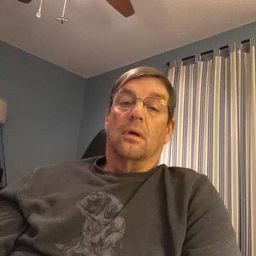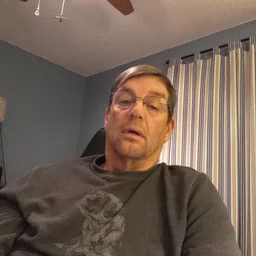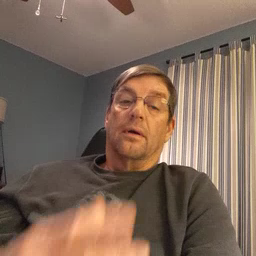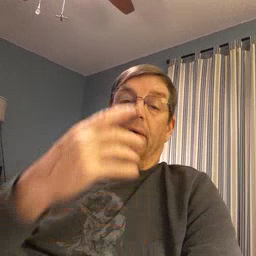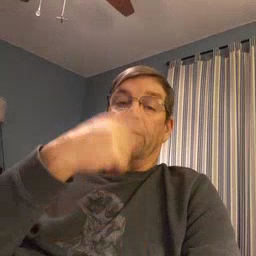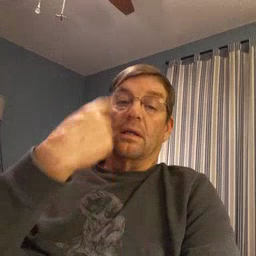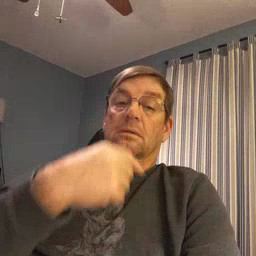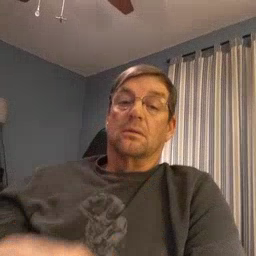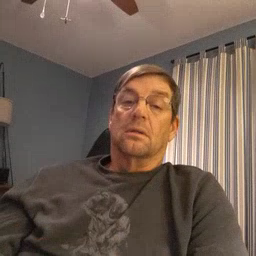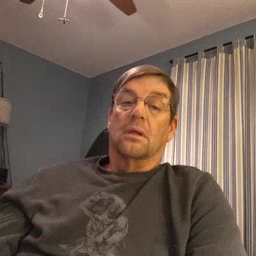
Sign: face